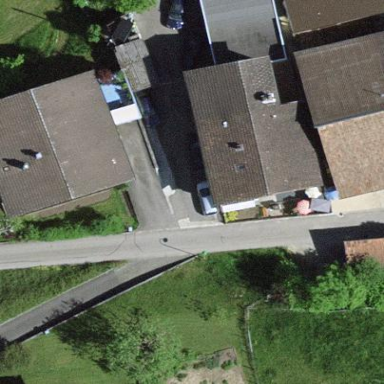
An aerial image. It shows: Residential building.